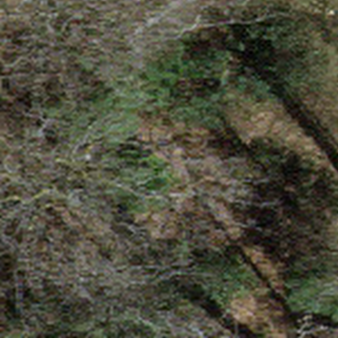
Label: other